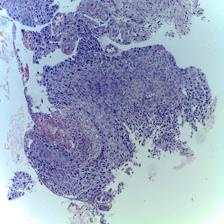
Diagnosis: OSCC